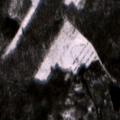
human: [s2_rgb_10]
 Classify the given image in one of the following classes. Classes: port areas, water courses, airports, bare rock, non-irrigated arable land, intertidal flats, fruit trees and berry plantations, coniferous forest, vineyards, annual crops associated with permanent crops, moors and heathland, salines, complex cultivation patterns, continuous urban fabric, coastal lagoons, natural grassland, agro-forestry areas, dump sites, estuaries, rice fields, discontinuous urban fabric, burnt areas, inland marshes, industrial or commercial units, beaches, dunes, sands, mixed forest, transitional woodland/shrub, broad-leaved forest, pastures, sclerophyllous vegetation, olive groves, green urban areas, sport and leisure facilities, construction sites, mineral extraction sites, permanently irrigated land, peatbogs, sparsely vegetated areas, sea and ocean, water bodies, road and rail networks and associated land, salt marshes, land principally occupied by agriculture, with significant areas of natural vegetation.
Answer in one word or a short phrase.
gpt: coniferous forest, mixed forest